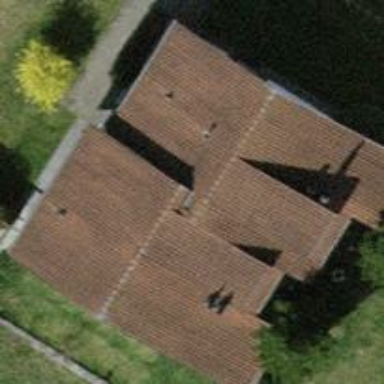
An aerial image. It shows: Detached building.